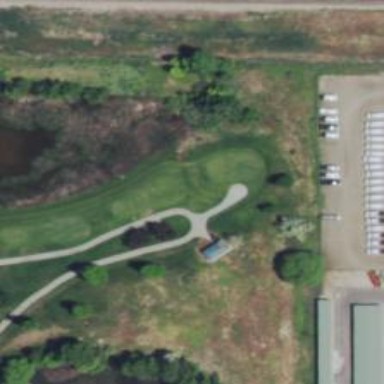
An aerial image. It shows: Path for both road and golf.